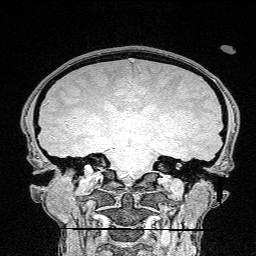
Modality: FLASH
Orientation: sagittal
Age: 23
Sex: female